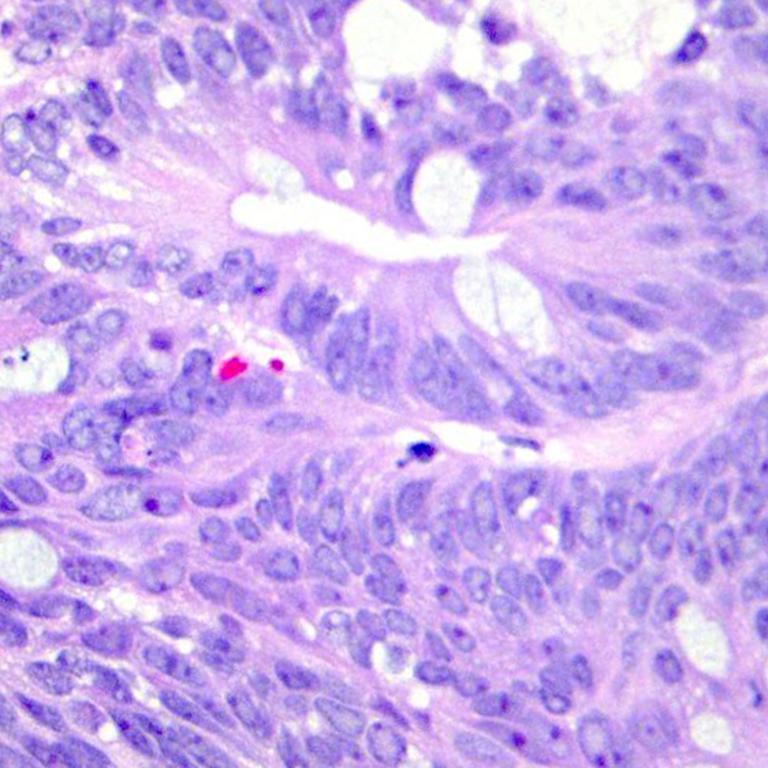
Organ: colon
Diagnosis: adenocarcinomas